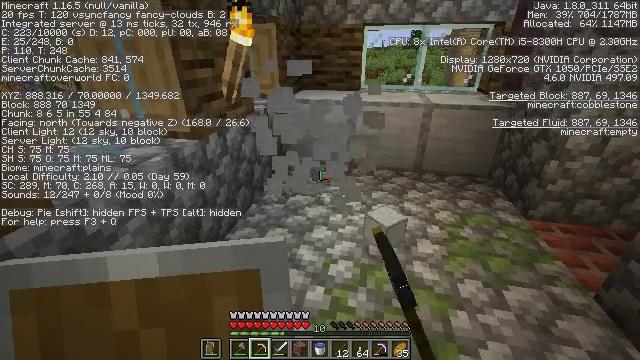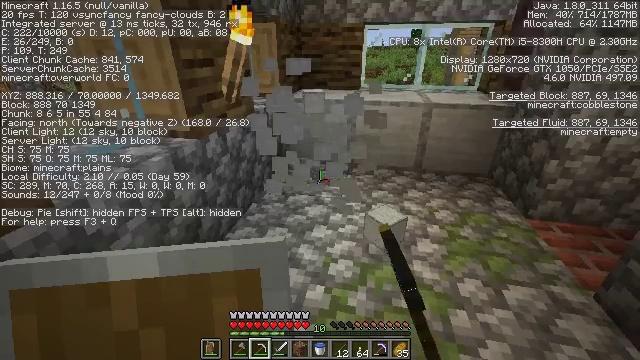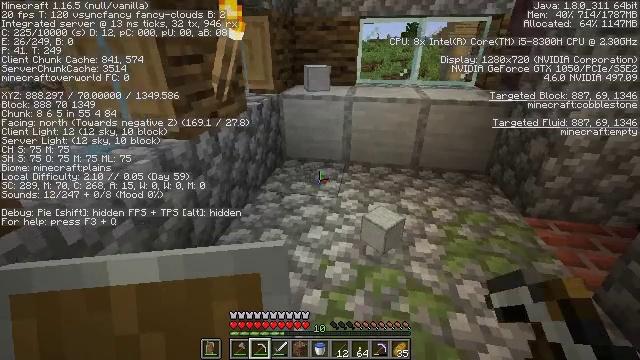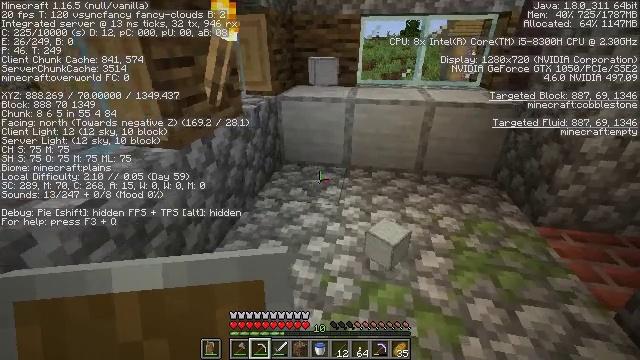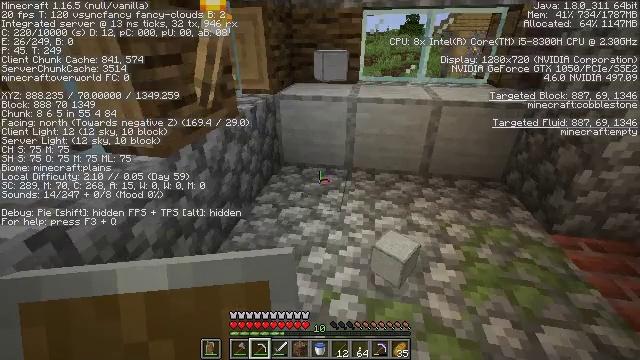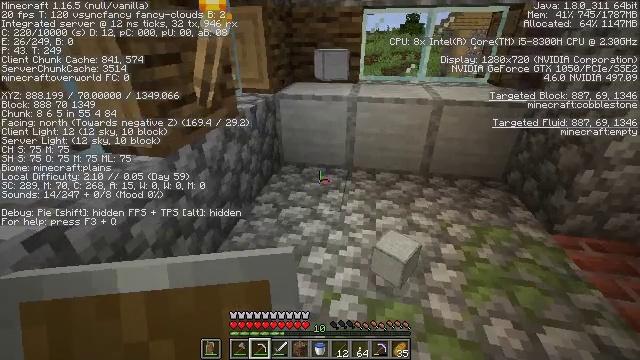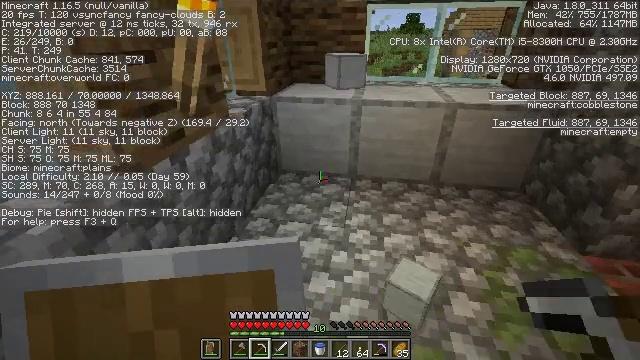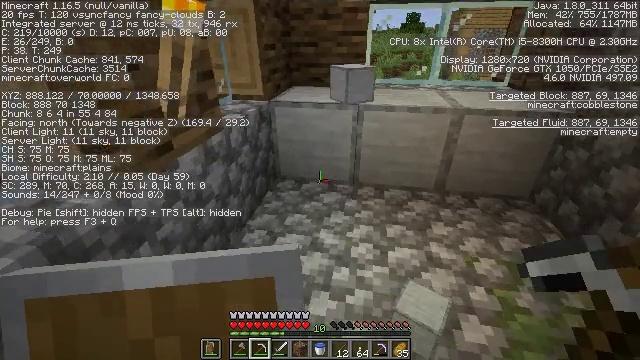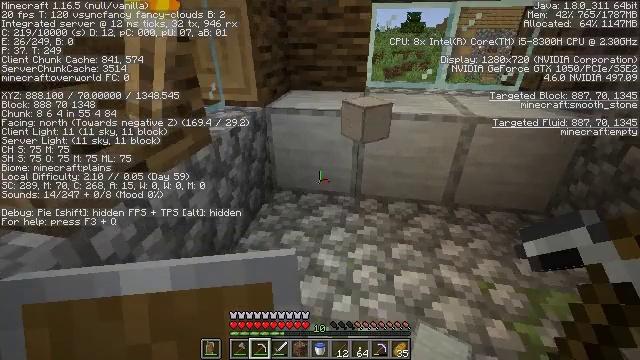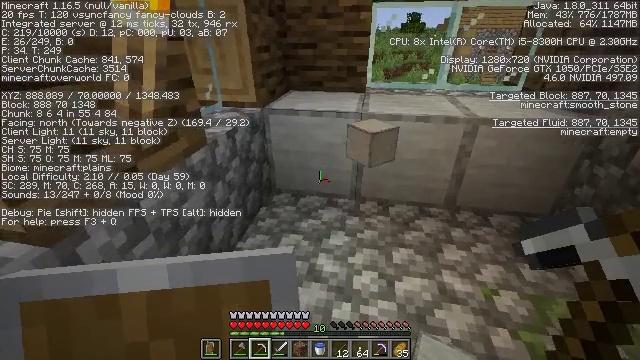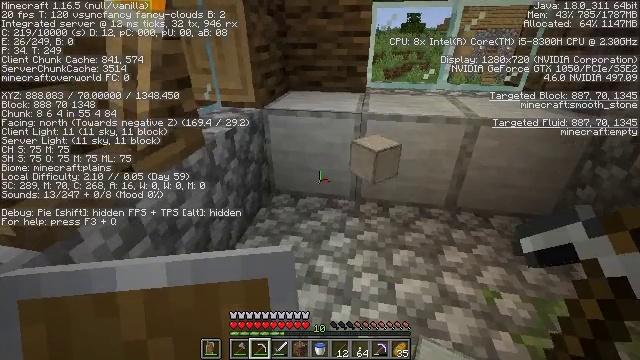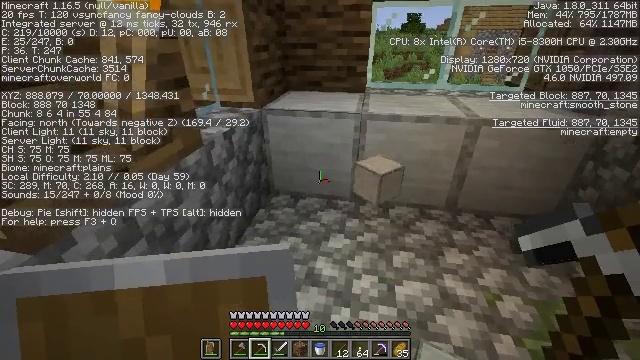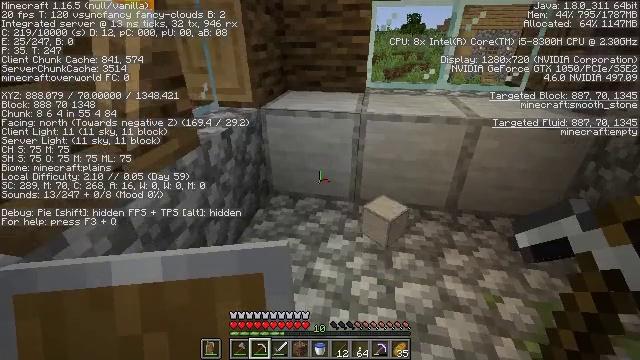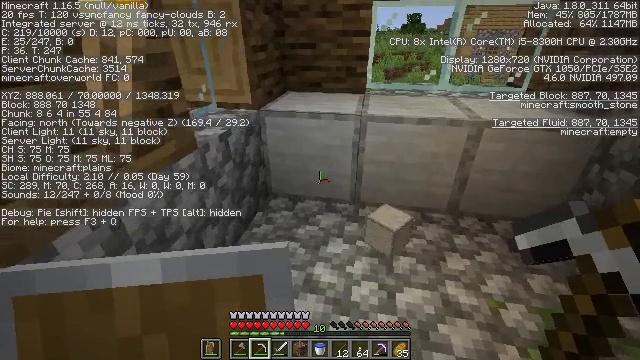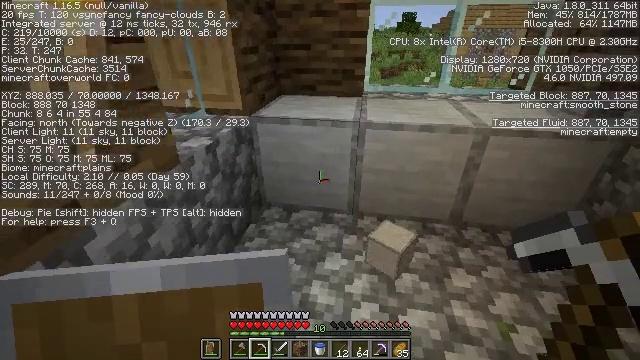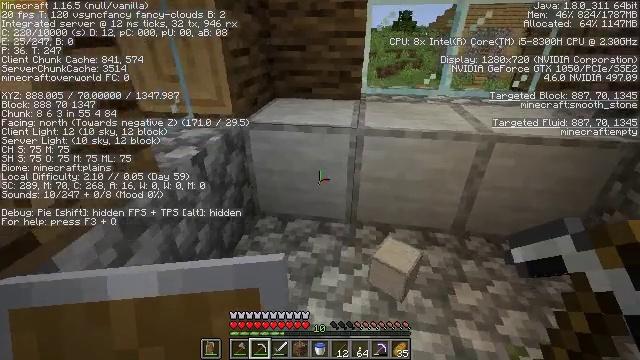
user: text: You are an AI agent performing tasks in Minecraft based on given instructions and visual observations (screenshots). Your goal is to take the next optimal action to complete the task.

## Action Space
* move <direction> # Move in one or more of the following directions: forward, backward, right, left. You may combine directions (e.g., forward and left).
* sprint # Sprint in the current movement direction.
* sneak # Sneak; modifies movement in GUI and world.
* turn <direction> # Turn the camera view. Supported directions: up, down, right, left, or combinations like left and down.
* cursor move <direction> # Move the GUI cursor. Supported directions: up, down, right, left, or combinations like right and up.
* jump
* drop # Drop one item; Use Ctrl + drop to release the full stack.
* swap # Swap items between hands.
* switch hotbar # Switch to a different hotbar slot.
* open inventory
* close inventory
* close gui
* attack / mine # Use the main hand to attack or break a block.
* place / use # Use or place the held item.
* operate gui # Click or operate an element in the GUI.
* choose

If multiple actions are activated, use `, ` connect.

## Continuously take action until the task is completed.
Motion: motion action
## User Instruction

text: Break a block of bricks.
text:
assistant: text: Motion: no_op
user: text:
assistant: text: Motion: move forward, turn right and down
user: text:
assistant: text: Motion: move forward
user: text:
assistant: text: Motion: move forward
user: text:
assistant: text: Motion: move forward
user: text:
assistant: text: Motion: move forward
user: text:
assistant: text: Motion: move forward
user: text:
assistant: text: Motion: no_op
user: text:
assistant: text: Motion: no_op
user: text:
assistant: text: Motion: no_op
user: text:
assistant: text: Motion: no_op
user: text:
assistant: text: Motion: no_op
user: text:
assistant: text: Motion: move forward
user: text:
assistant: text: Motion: move forward
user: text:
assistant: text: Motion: move forward
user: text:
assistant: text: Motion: move forward
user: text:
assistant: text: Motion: open inventory
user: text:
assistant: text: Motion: open inventory
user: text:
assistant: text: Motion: open inventory
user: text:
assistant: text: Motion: open inventory
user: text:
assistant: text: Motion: cursor move right
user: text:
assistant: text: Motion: no_op
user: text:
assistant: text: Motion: no_op
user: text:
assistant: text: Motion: no_op
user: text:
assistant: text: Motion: cursor move right
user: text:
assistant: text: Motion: cursor move right
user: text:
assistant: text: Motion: cursor move right
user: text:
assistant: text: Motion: cursor move right
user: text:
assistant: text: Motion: cursor move right
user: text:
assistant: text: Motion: cursor move right and up